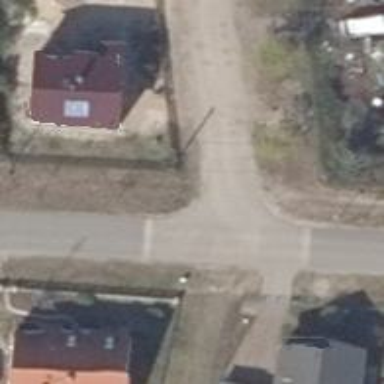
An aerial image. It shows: Smooth asphalt road in residential area.